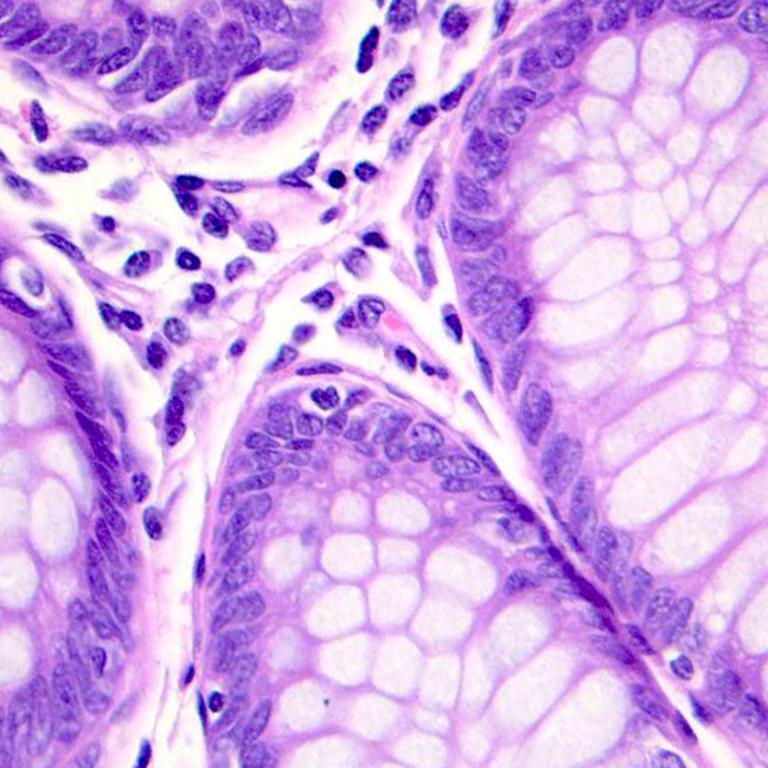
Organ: colon
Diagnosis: benign